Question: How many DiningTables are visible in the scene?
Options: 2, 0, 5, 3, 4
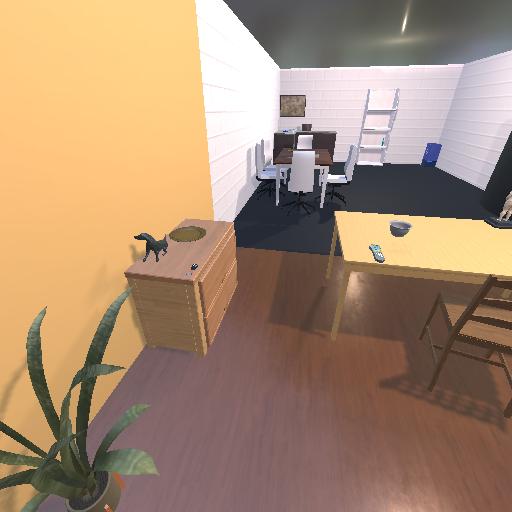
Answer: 2